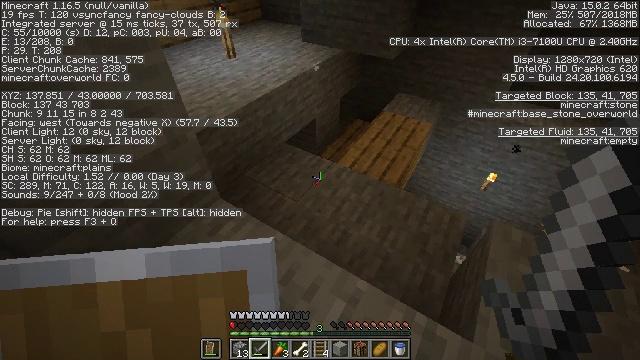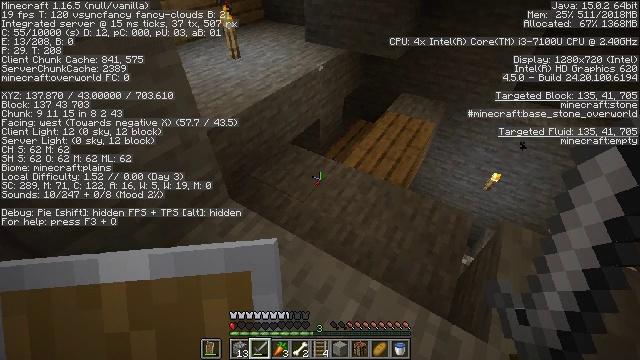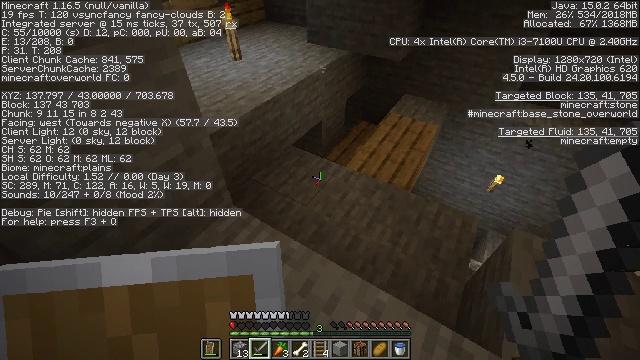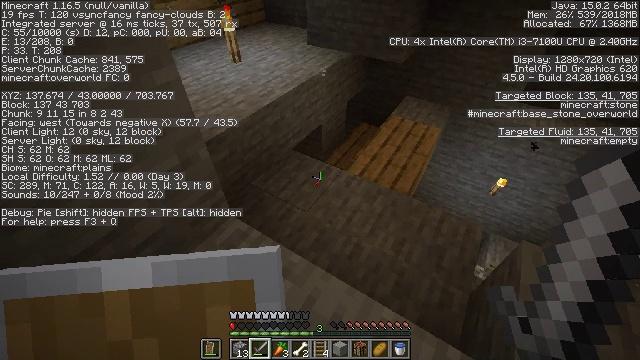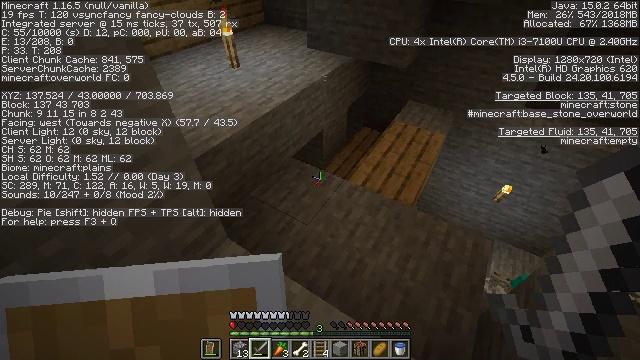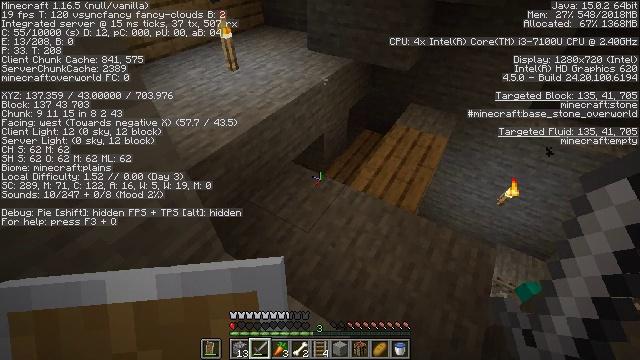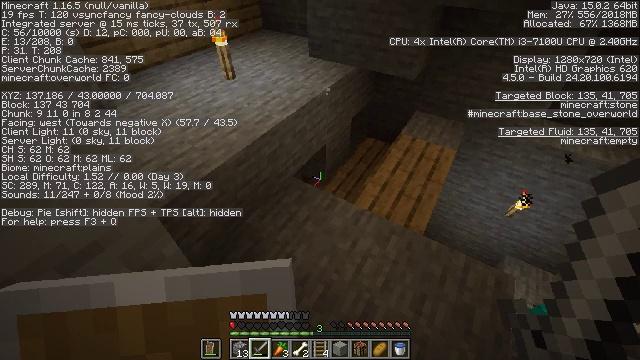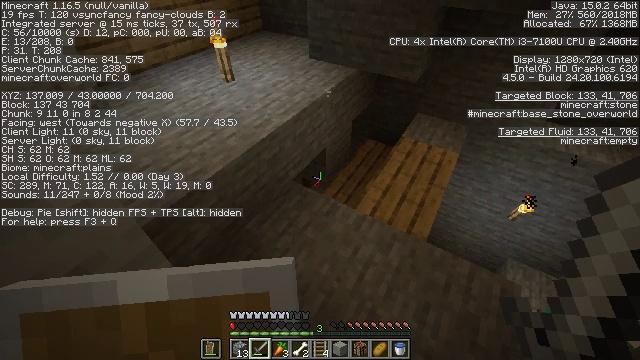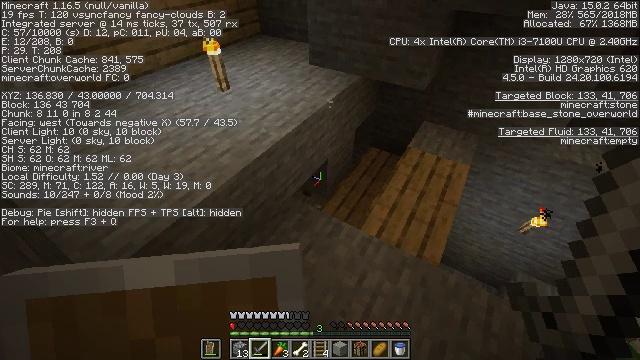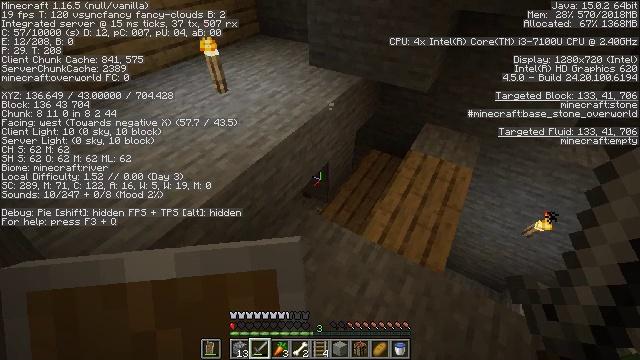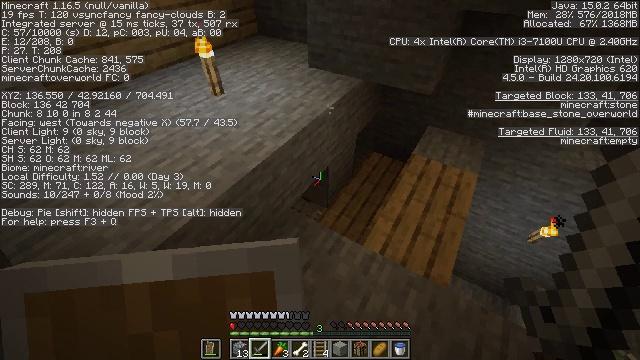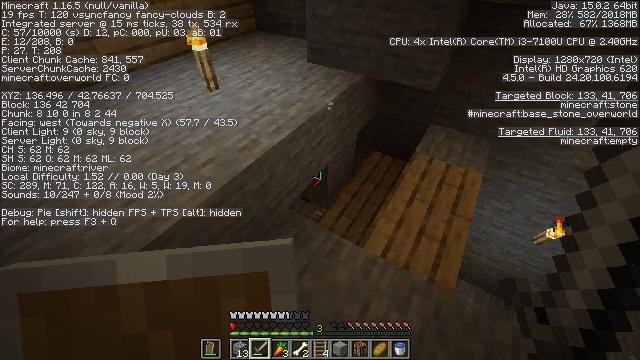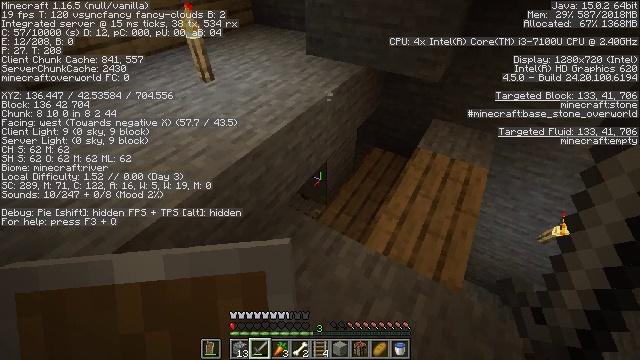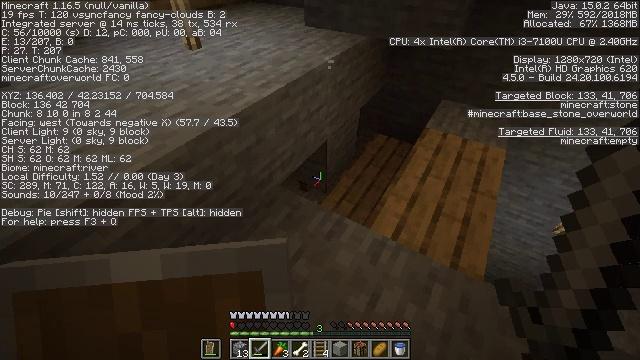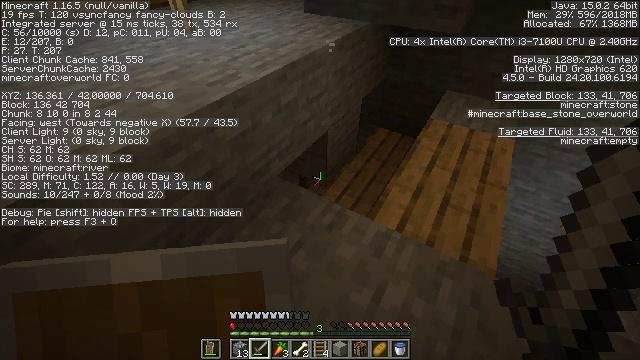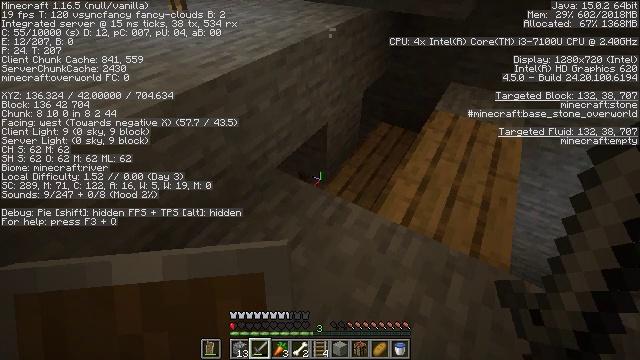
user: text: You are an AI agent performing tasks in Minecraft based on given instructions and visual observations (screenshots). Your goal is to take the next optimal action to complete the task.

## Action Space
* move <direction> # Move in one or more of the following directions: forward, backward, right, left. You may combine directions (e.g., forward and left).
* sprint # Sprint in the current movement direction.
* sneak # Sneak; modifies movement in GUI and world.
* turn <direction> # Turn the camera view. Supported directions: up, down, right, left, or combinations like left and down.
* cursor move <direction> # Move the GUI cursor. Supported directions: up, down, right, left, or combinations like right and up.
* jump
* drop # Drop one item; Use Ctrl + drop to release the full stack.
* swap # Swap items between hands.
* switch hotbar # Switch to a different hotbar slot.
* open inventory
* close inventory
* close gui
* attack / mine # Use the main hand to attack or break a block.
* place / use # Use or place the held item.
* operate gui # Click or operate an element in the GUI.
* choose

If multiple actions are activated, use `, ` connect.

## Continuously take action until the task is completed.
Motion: motion action
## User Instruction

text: Remove the cobweb to avoid getting stuck.
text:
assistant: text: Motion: no_op
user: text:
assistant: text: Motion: move forward
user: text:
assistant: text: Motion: move forward
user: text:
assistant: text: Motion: move forward
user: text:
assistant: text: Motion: move forward
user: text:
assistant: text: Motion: move forward
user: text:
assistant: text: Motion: move forward
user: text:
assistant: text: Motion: move forward
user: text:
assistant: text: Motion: move forward
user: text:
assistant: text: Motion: no_op
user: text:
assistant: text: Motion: no_op
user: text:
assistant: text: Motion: no_op
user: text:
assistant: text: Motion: no_op
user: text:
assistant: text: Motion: no_op
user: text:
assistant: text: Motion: no_op
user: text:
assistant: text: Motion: no_op
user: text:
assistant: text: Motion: no_op
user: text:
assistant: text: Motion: no_op
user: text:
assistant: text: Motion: no_op
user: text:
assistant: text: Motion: no_op
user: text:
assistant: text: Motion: no_op
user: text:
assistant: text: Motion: no_op
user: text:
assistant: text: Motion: no_op
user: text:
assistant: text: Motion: no_op
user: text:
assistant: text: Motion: no_op
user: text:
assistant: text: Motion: no_op
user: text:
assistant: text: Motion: no_op
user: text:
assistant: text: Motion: no_op
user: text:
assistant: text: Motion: no_op
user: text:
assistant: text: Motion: no_op